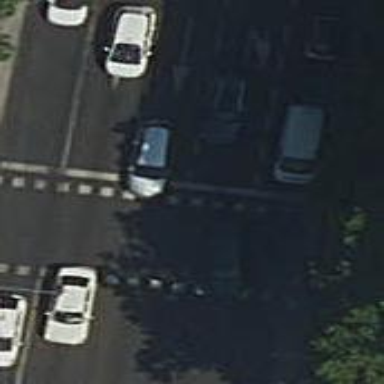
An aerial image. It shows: View of zebra crossing with traffic signals.